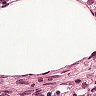
Metastatic tissue present: no